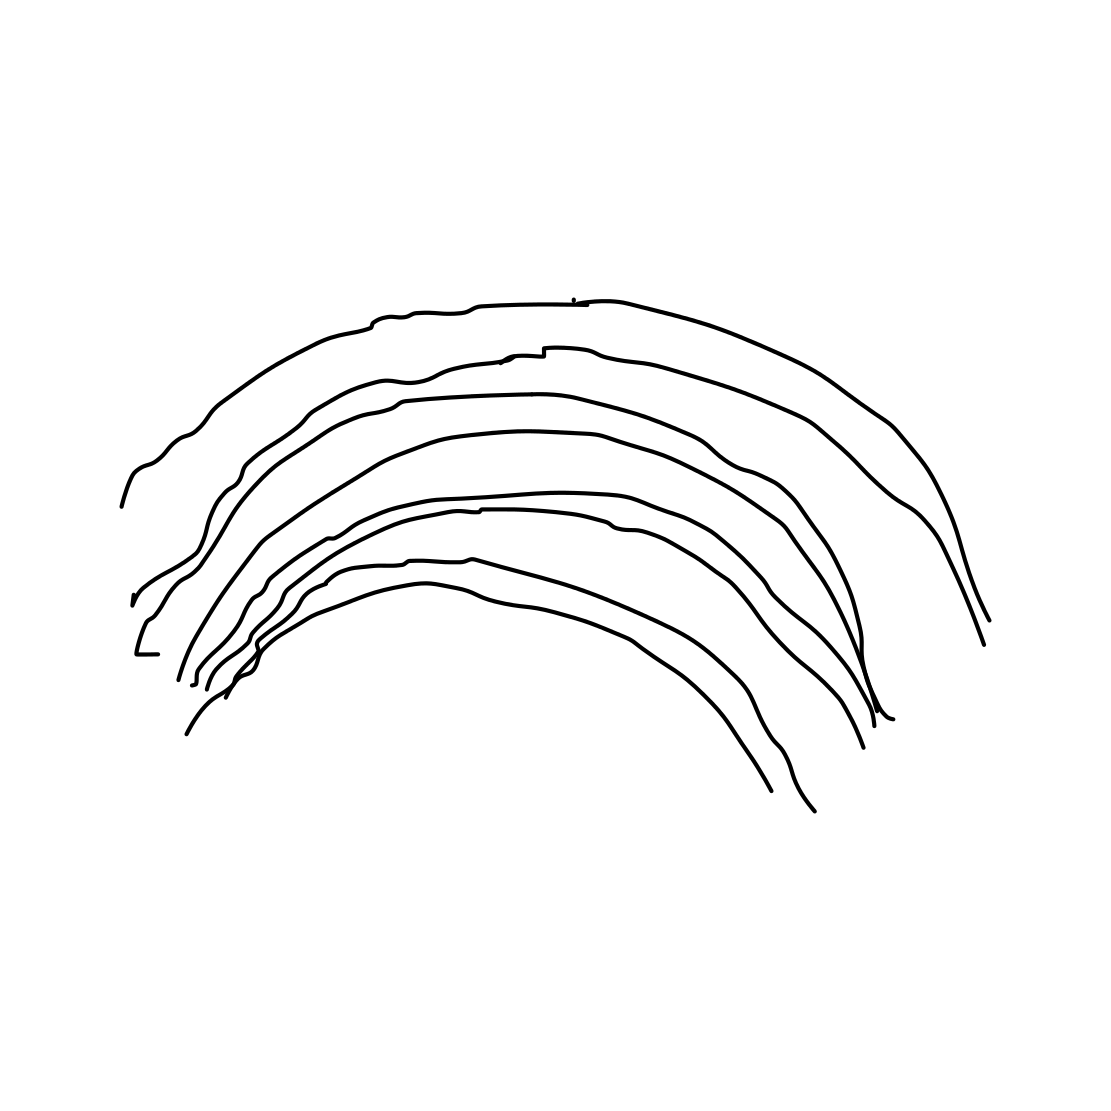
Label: rainbow